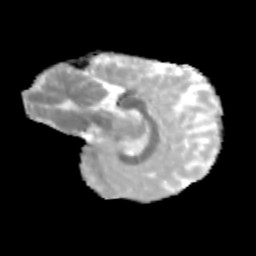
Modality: MD
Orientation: sagittal
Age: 11
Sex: male
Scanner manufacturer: siemens
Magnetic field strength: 3 T
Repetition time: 3.8 s
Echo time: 0.07 s